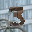
Label: 3